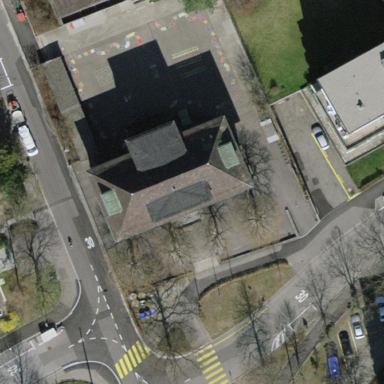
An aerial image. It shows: School building with tiled roof.